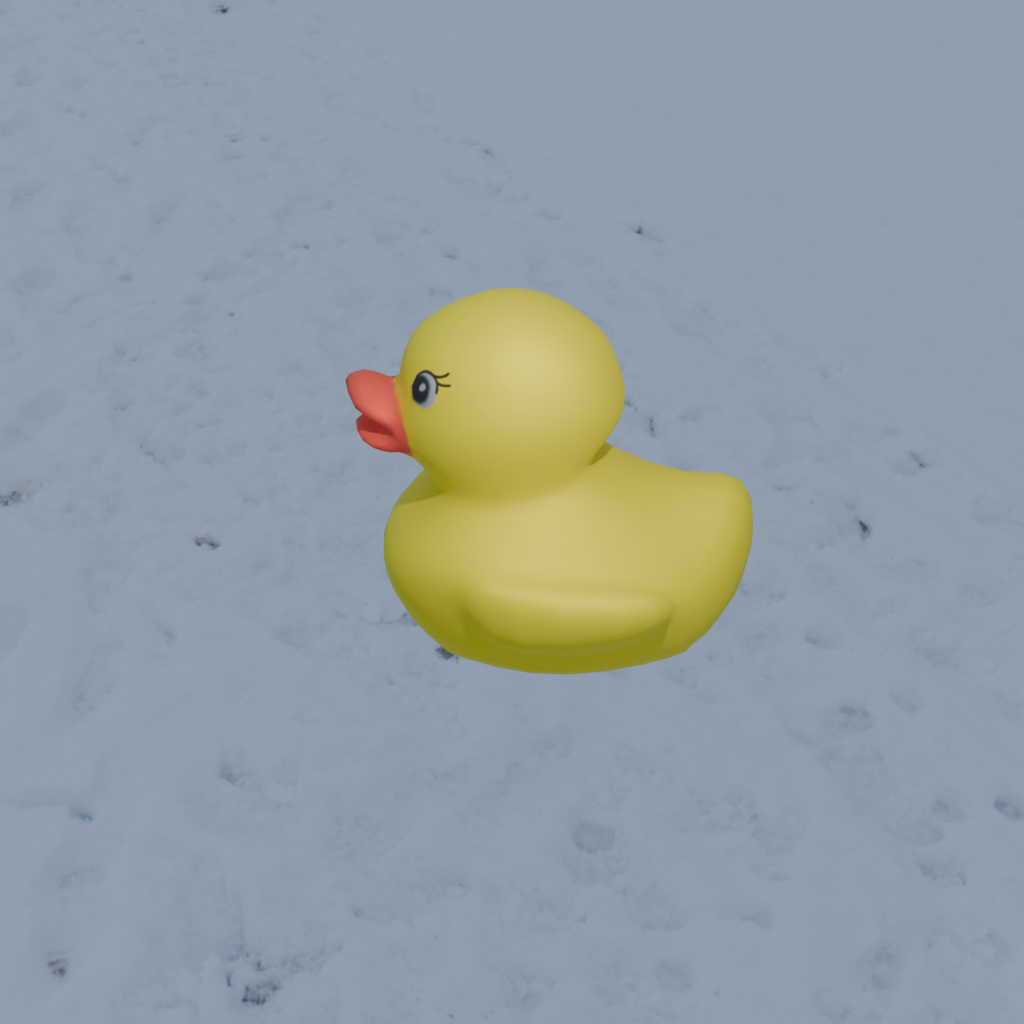
an image of a yellow rubber duck seen from <left> in a snow-covered beach with a cloudy winter sky.